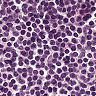
Metastatic tissue present: no